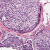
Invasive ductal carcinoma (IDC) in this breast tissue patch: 1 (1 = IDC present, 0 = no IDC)